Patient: sex F, age 76
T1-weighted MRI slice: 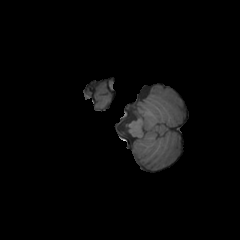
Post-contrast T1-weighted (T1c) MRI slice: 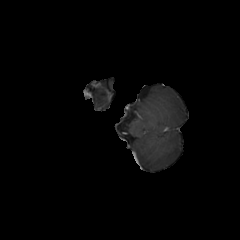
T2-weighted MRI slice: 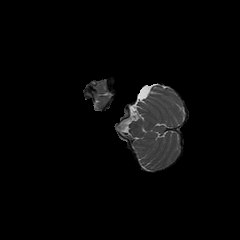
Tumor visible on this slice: no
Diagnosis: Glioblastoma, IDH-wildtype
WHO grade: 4